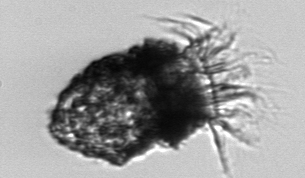
Label: Stenosemella_pacifica